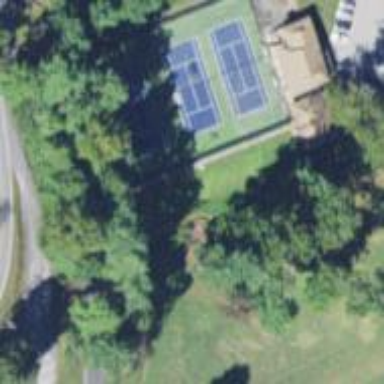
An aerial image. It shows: Tennis court in leisure pitch.